Brain MRI, t2w sequence, axial 2D slice.
Patient: age 26, sex F, weight 78 kg, height 1.78 m
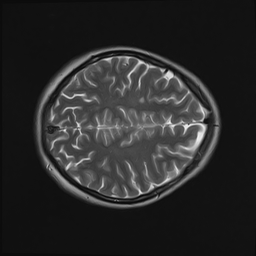